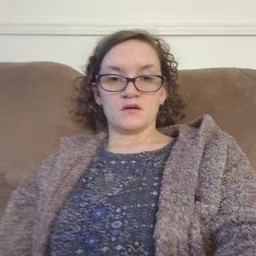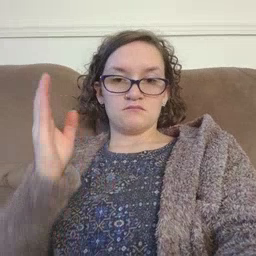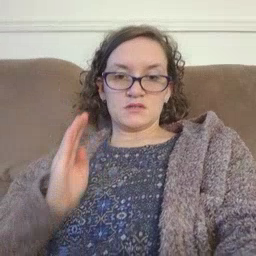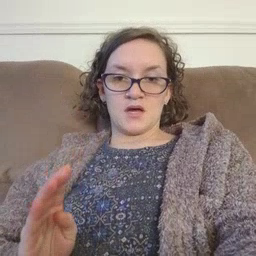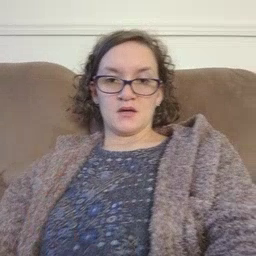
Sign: beside